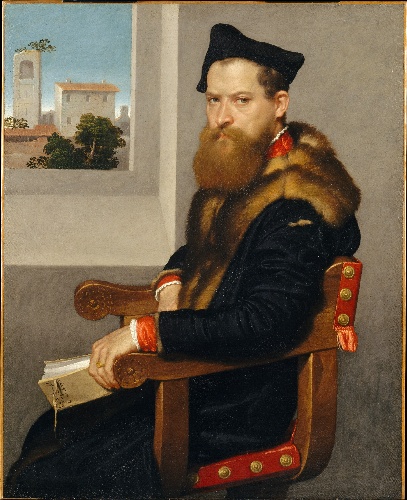
Title: Bartolomeo Bonghi (died 1584)
Artist: Giovanni Battista Moroni
Artist bio: Italian, Albino, no later than 1524–1578 Albino
Date: shortly after 1553
Object type: Painting
Classification: Paintings
Medium: Oil on canvas
Dimensions: 40 x 32 1/4 in. (101.6 x 81.9 cm)
Department: European Paintings
Credit line: Purchase, Joseph Pulitzer Bequest, 1913
Accession year: 1913
Repository: Metropolitan Museum of Art, New York, NY
Tags: Men|Portraits